Question: i am trying to remove the extra line in the page footer, i tried to edit my css but its useless , i have 4 css IDs on the page 'content' , 'search', 'button_style' and 'ad' which is acting as my footer here , the porblem that i need remove the blue line below the page as you see in the screen shot , here is my code
'''
#content {
-webkit-border-radius: 15px;
-moz-border-radius: 15px;
border-radius: 15px;
border: 6px solid #BDF4FC ;
width: 50%;
height: 150px;
margin: 0px auto;
text-align: left;
padding: 15px;
margin-top: 10%;
background-color: #ffffff;
}
#search {
height: 42px;
border: medium solid #63D1F2;
font-size: 24px;
font-style: normal;
color: #CCC;
font-weight: bolder;
vertical-align: middle;
margin-left:7%;
margin-top:7%;
position:relative;
text-indent:10px;
}
#button_style {
background-image: url(images/search_button.png);
height: 44px;
width: 92px;
background-color: #FFF;
border: 0px none #FFF;
vertical-align: middle;
margin-top:7%;
margin-left:1px;
}
#ad {
width:auto;
height:190px;
background-color:#FFF;
margin-top:5%;
border-top-width: 10px;
border-top-style: solid;
border-top-color: #12ADDA;
border-right-color: #EDEDED;
border-bottom-color: #EDEDED;
border-left-color: #EDEDED;
padding-top:40px;
float: none;
}
<body>
<div id="buttonsmenu">
HOME | LOGIN | REGISTER | ABOUT US | HELP
</div>
<div id="content">
<form action="" method="get">
<input name="search" type="text" id="search" onfocus="clearContents(this);" onchange="RestContents(this);" value="Search Reservation" size="40" /><input type="submit" value="" id="button_style"/>
</form>
</div>
<div id="ad"></div>
</body>
</html>
'''
any suggestions ?

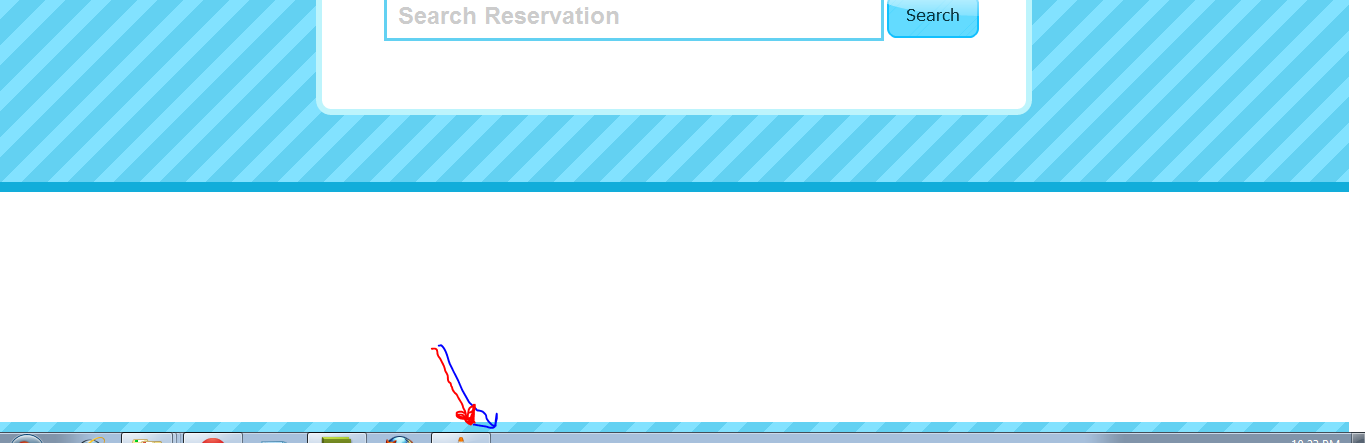
Answer: I just think that is padding in your '<body>' try this
CSS
do that and then if you were sizing you body tag or anything just make sure you don't give it any padding on the bottom.